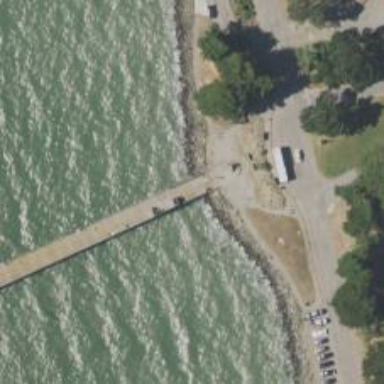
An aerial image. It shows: Pier made of asphalt.